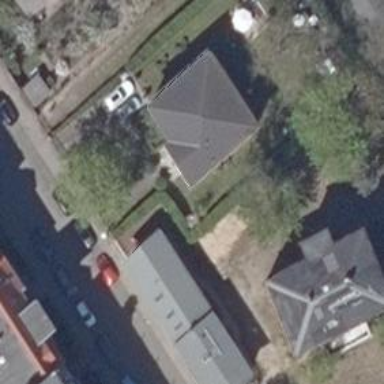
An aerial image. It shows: Detached building with hipped roof.